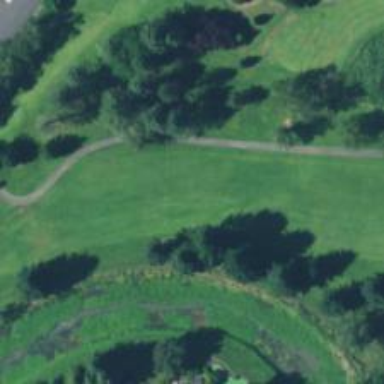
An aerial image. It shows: View of golf hole.